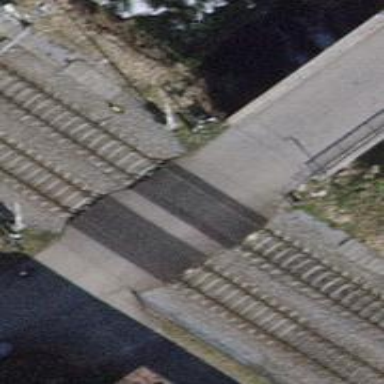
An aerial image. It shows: Level crossing along the railway.